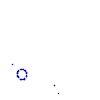
Particle: kaon